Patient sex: M
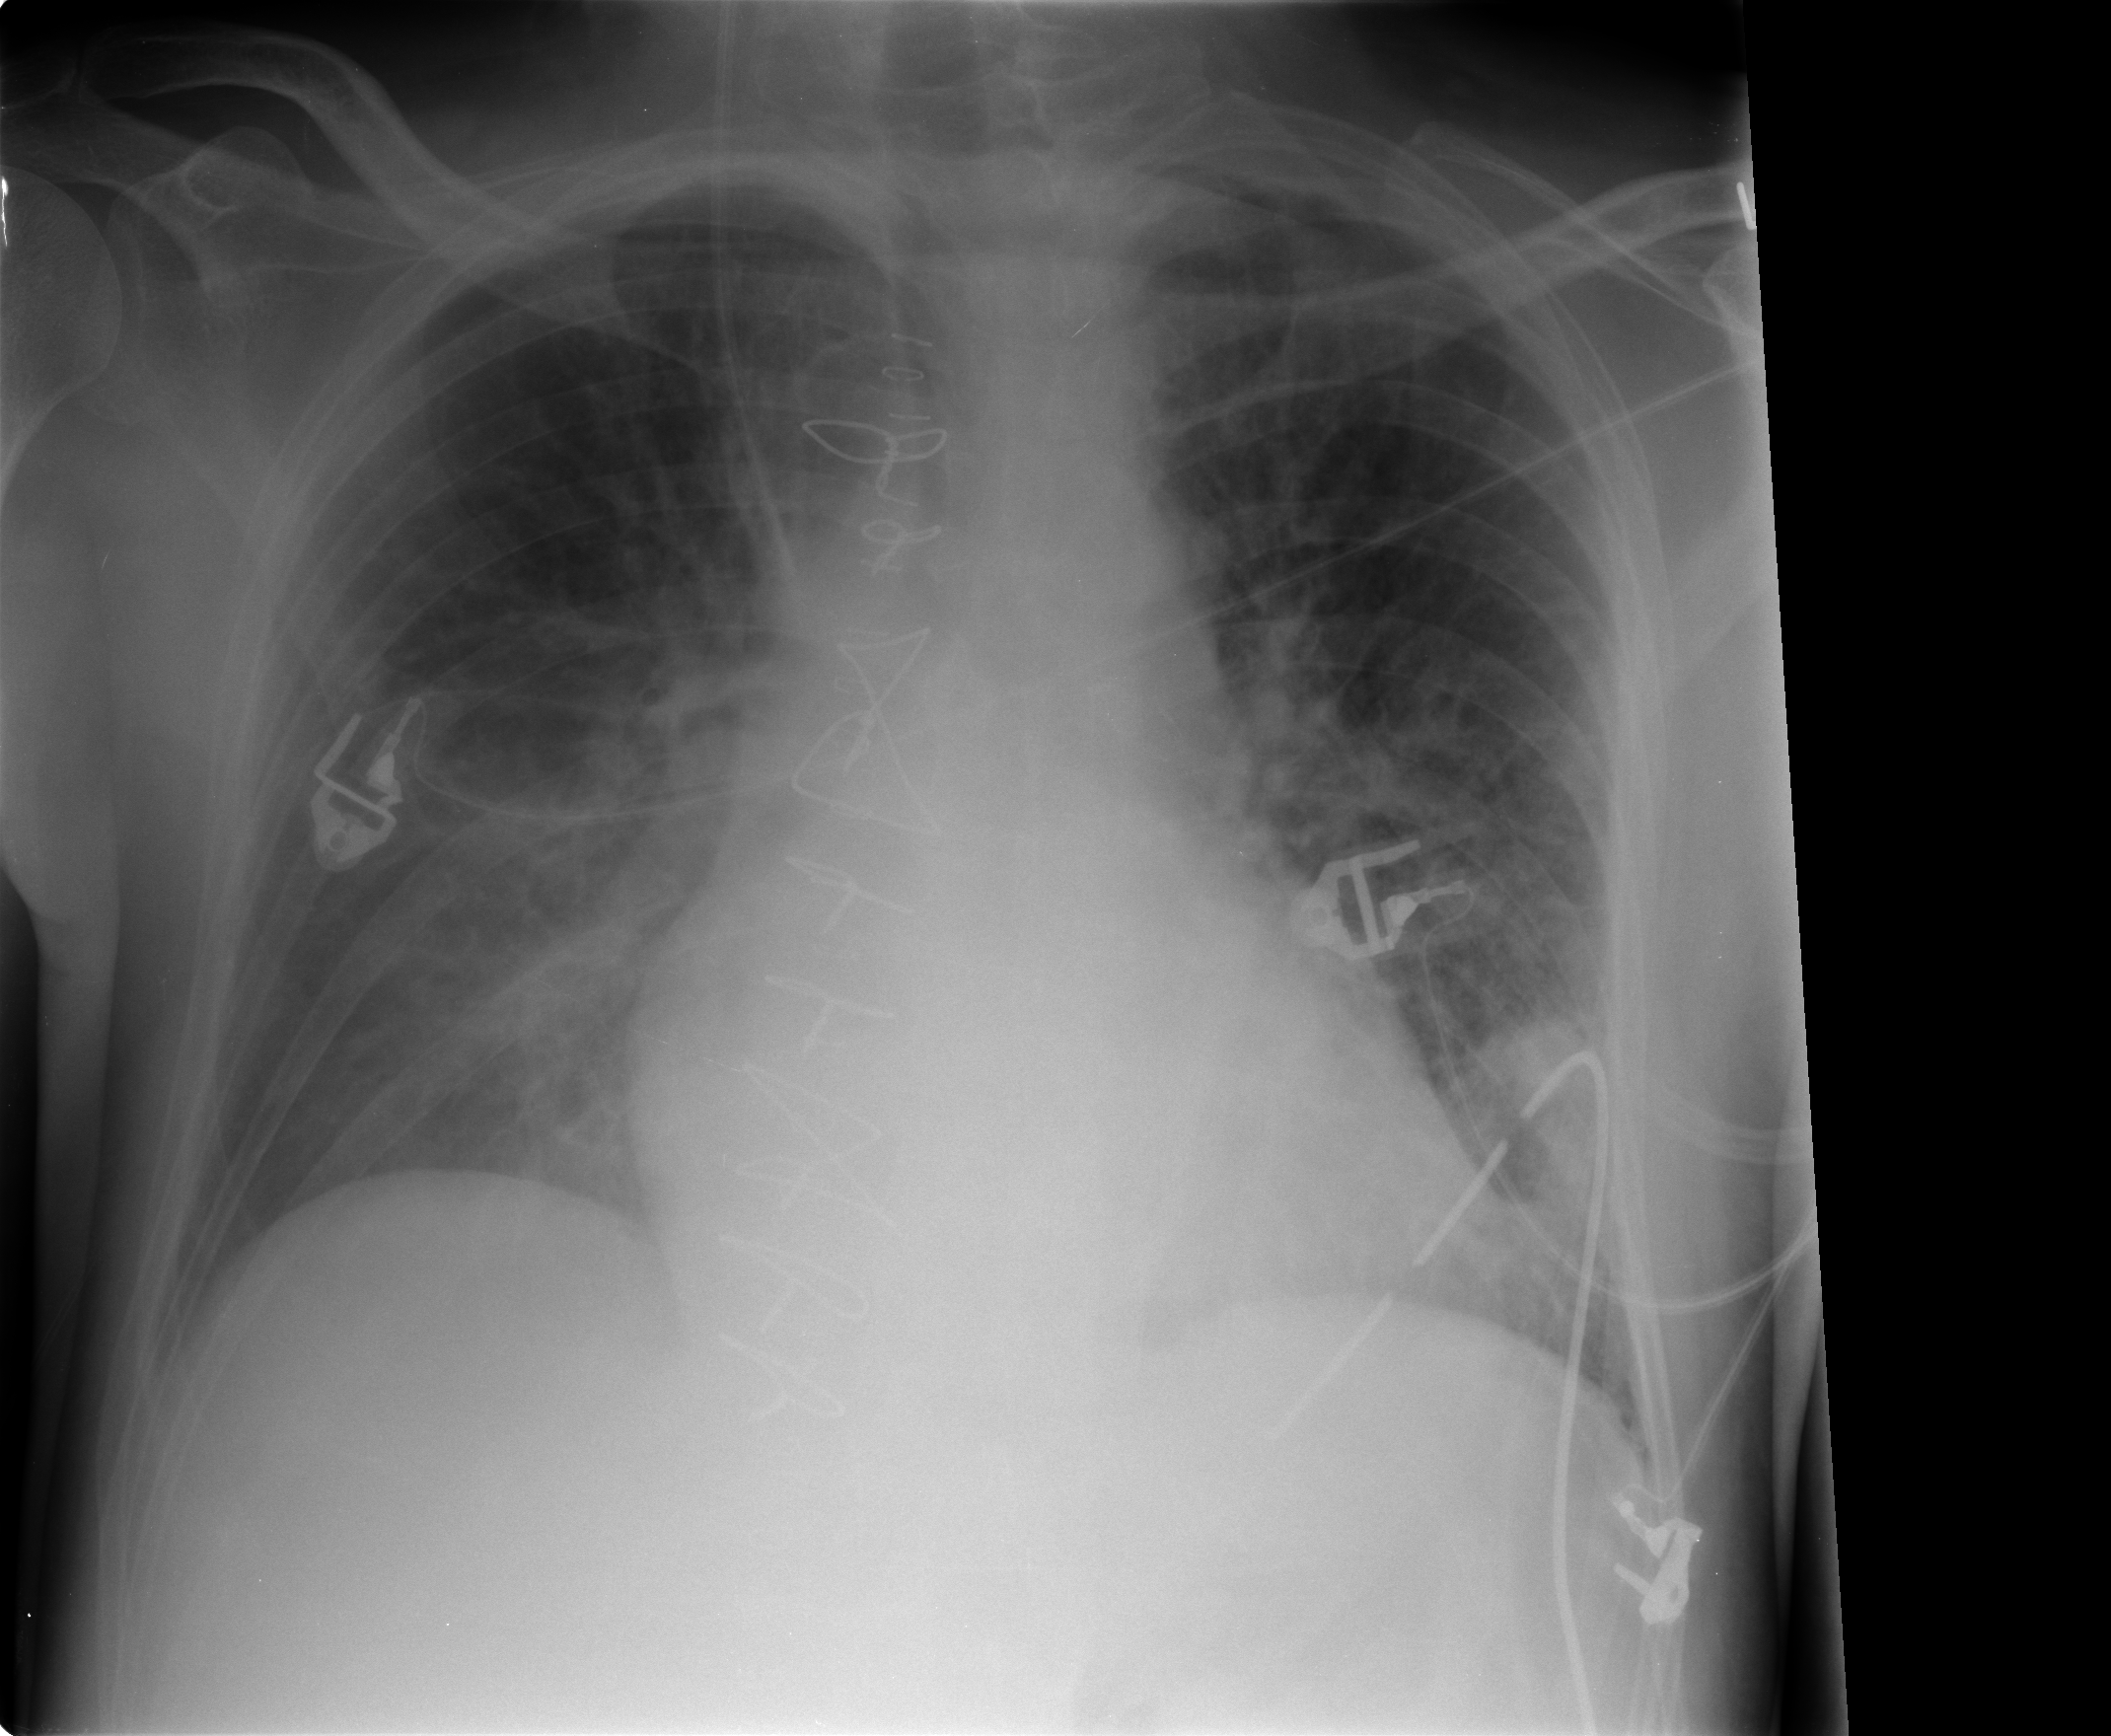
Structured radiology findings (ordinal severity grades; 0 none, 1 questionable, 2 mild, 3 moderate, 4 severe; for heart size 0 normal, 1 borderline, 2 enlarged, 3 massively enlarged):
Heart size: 1
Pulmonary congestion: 2
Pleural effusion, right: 0
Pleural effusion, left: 0
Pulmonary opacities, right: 0
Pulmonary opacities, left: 0
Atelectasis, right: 2
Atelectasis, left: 1